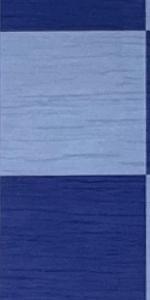
Label: Empty